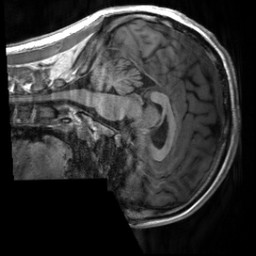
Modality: T1w
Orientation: sagittal
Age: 22
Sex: male
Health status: healthy
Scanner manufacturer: siemens
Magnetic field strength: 3 T
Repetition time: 2 s
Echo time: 0.00232 s